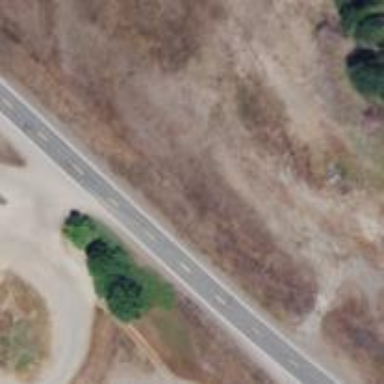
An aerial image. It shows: Primary highway.